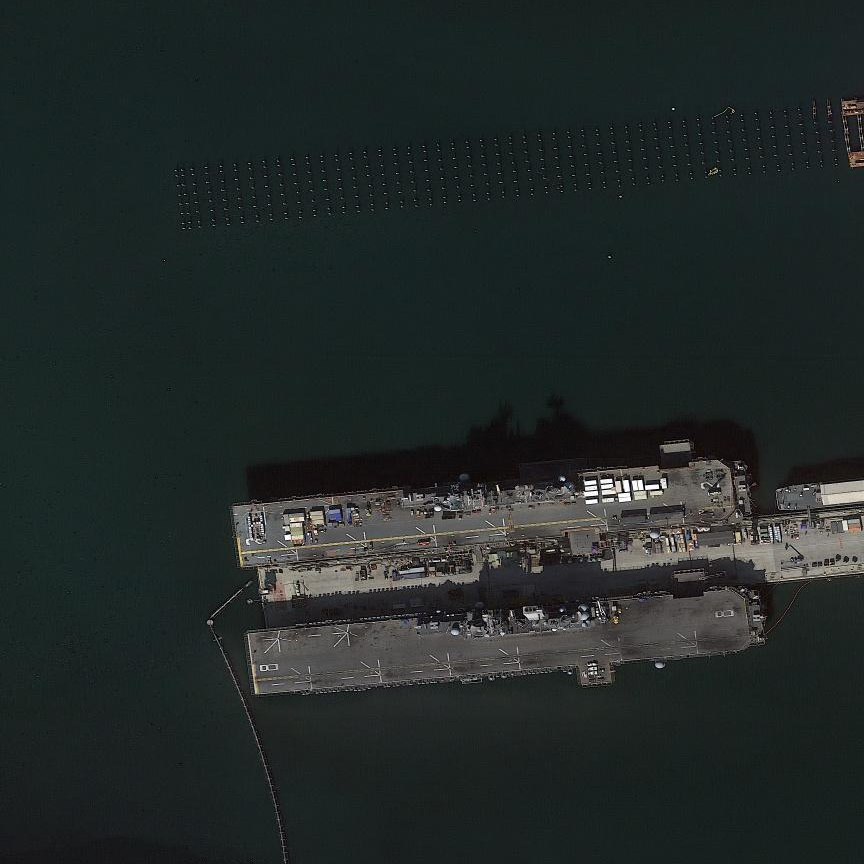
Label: assault